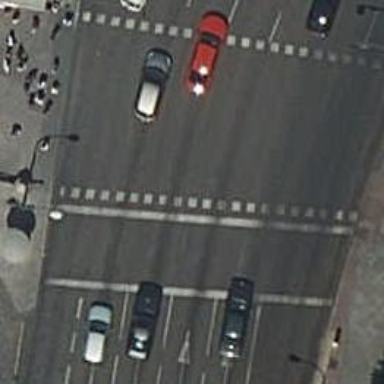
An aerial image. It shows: Road crossing with traffic signals.